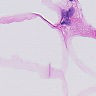
Metastatic tissue present: no